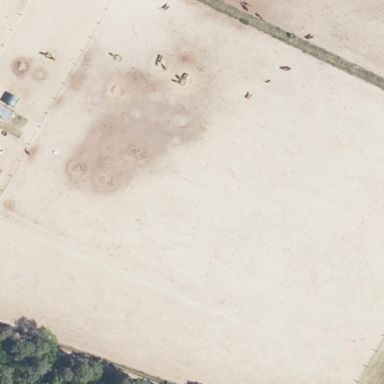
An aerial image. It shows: Paddock enclosed by fence used for animal keeping.